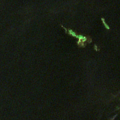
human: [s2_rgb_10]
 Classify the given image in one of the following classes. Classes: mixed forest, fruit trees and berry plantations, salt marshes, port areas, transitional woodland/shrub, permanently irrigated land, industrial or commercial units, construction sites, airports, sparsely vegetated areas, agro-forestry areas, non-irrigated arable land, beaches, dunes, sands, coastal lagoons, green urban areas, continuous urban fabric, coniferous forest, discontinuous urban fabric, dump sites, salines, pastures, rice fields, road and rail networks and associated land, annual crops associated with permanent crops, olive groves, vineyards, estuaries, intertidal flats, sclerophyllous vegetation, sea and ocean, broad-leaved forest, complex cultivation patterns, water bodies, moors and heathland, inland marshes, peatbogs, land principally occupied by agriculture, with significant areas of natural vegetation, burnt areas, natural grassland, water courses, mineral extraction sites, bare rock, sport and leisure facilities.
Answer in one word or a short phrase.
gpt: mixed forest, water bodies